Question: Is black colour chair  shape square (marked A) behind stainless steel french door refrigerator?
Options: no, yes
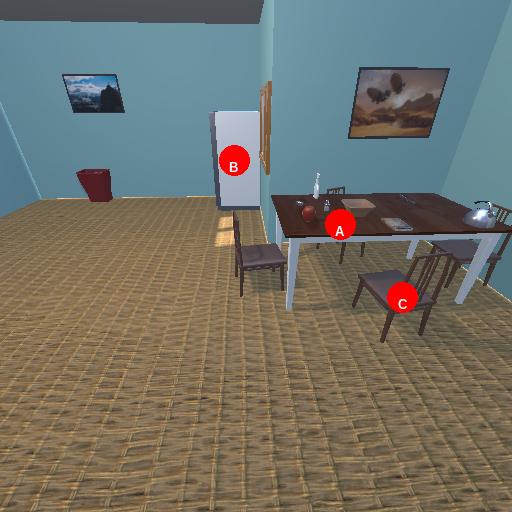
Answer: no